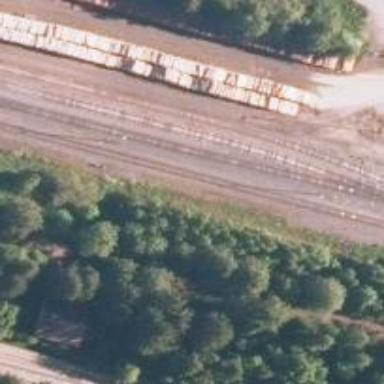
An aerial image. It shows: Wedge used for railway derailment.